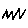
Label: zigzag